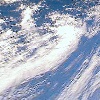
Label: cloud